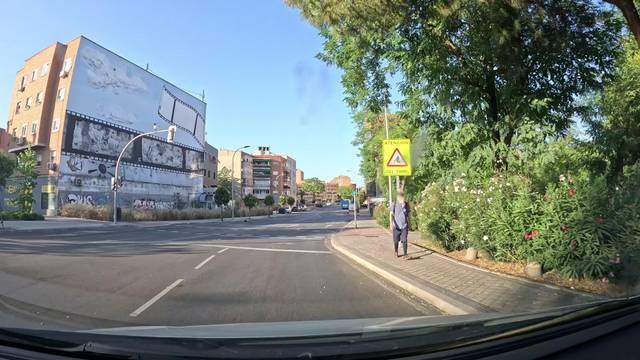
Region: Spain
Coordinates: 40.405, -3.659